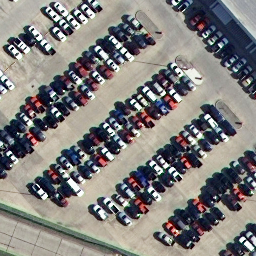
Label: parking lot